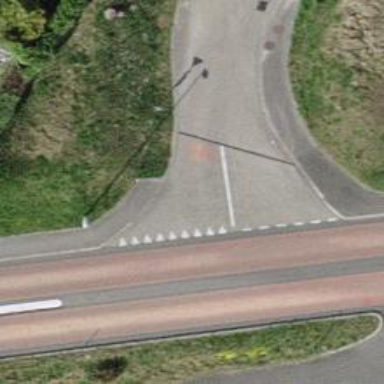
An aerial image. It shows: Unmarked crossing on asphalt footway.